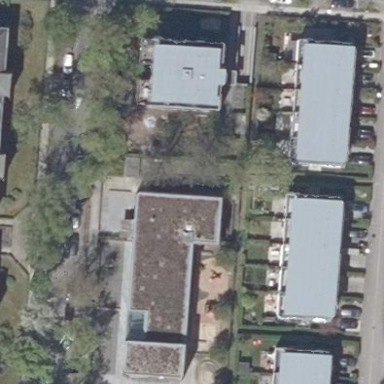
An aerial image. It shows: Kindergarten building.